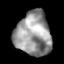
Tissue: prostate
Cell type: T cells
Senescence score: 0.341
Nuclear area (px): 1525
Mean DAPI intensity: 151.713